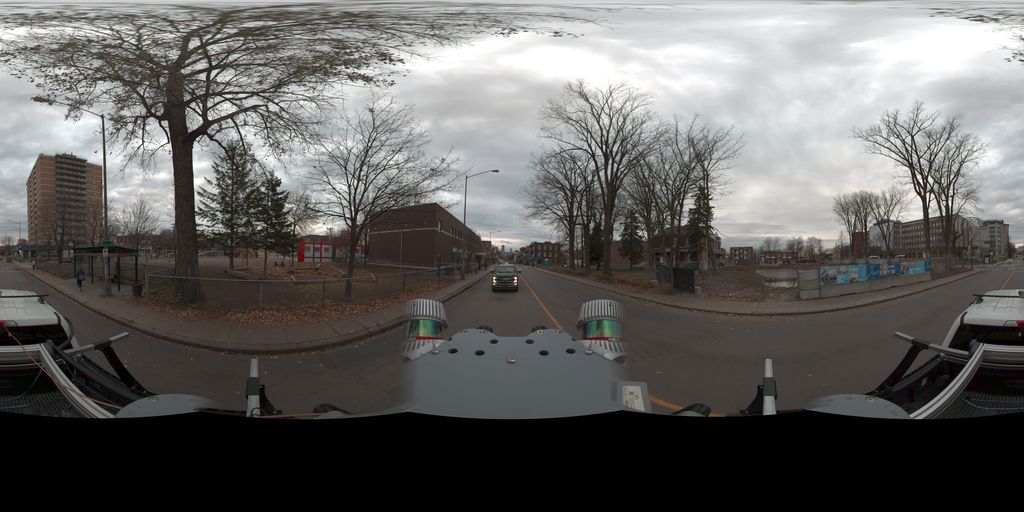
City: quebec_city